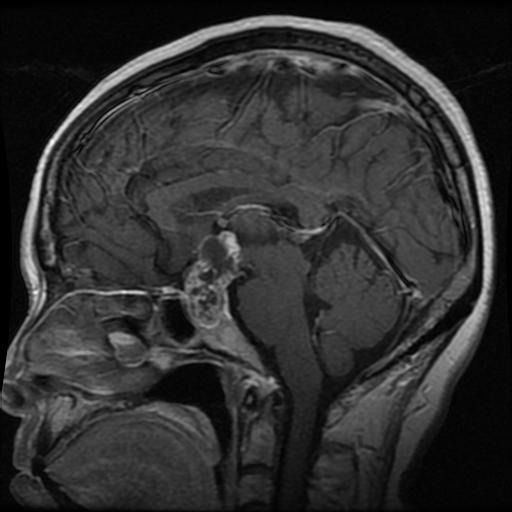
Label: pituitary